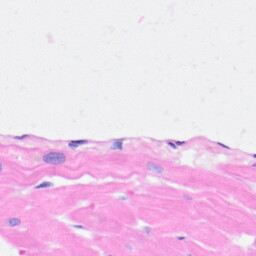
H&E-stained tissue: Heart